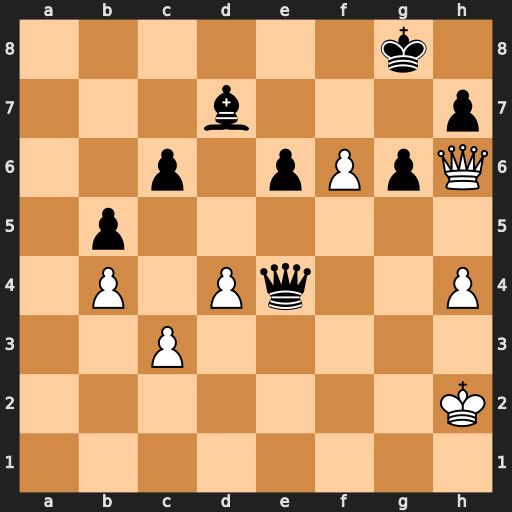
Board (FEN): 6k1/3b3p/2p1pPpQ/1p6/1P1Pq2P/2P5/7K/8
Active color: w
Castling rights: -
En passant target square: -
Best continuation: Qg7#